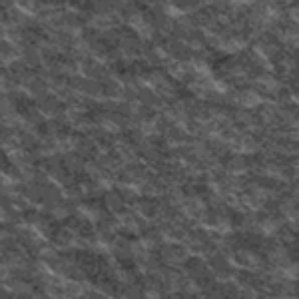
Label: frost